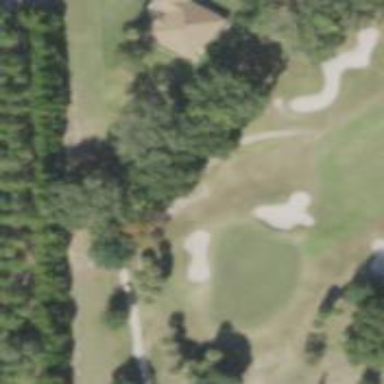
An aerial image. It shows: View of golf hole.